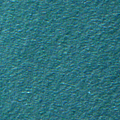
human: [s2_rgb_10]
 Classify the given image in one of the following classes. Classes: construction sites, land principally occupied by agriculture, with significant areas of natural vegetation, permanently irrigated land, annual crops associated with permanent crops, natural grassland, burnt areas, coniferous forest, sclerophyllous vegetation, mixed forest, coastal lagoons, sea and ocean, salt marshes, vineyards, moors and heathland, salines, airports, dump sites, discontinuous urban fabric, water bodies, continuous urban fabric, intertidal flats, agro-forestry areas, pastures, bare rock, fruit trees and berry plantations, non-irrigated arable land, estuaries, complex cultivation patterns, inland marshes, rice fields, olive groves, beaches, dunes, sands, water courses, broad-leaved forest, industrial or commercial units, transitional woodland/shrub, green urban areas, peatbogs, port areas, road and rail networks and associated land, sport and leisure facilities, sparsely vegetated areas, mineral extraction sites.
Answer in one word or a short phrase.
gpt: sea and ocean